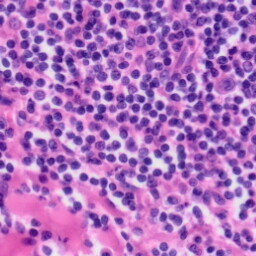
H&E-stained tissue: Tonsil